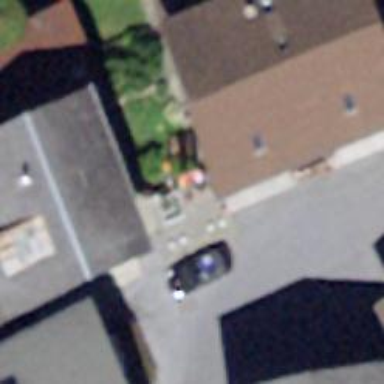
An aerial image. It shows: Post box.